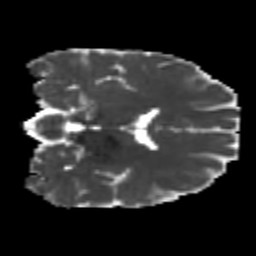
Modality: MD
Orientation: coronal
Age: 22
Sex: male
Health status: healthy
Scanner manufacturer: philips
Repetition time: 7.384 s
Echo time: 0.08599 s